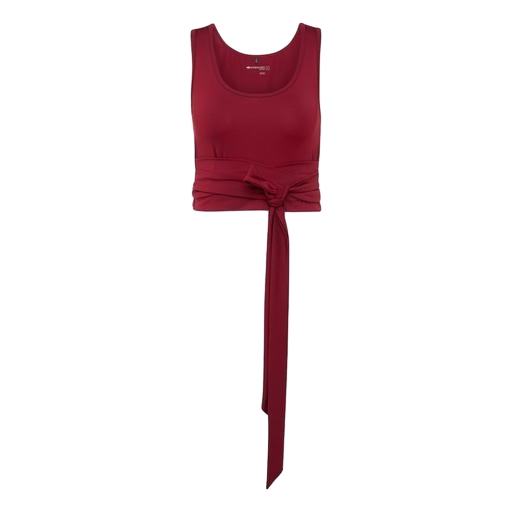
red fitted crop top, red body crop top, tie tank, white background